Breast ultrasound image
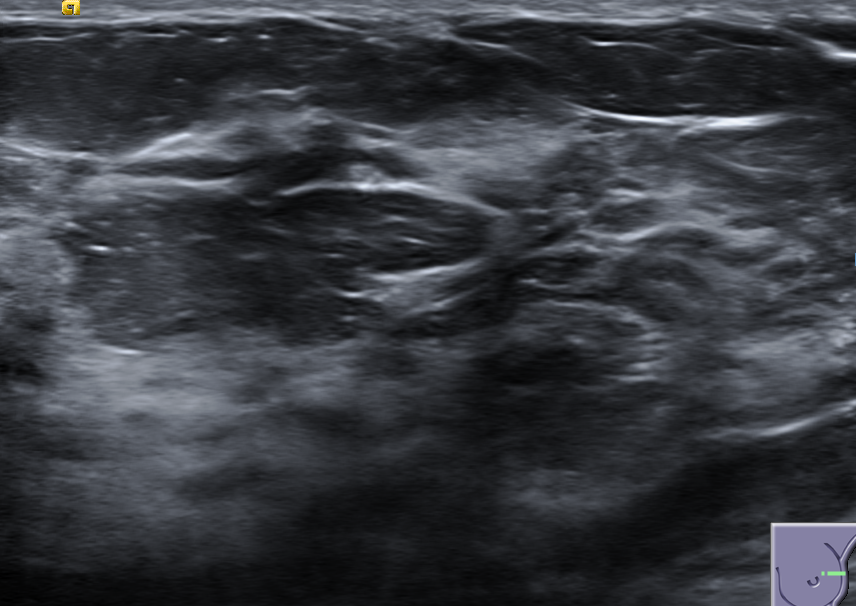
Diagnosis: normal